Question: Fellow Folks,
Inspecting om my PLESK 8.2 on APACHE2 with PHP 5.2.3 I saw this. Being a person who loves peed, I'll do anything to speed up my site. Advise in regards to the buttons in this picture is appreciated greatly.

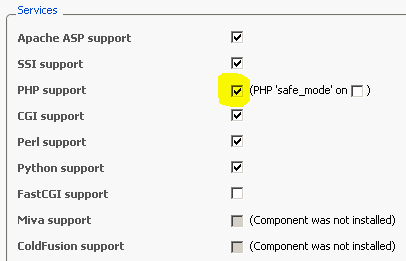
Answer: No - disabling the other language's won't make PHP any faster, as the other options won't be using CPU time unless they're actively being used.
In theory, you save some memory due to Apache modules not being loaded, but this is pretty marginal.
That said, if you're not going to use them it makes sense to disable them anyway.